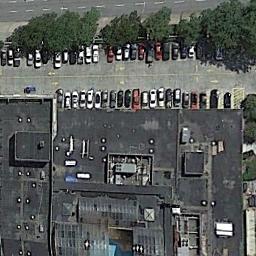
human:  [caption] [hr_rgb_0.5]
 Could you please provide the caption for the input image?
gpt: Eighty percent of the parking spaces in the parking lot are occupied .

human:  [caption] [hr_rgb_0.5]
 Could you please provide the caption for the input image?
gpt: The parking lot is full of cars between buildings and trees .

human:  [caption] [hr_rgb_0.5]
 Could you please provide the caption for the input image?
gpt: There are several buildings of different shapes next to the parking lot .

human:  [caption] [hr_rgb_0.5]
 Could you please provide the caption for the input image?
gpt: The parking lot has some cars arranged neatly in lines and a building is next to the parking lot .

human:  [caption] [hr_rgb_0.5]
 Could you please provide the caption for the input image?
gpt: There are some green trees and a black building beside the parking lot .